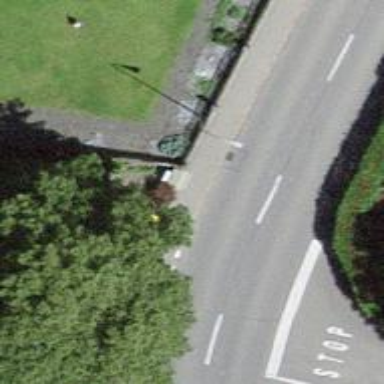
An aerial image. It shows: Post box.